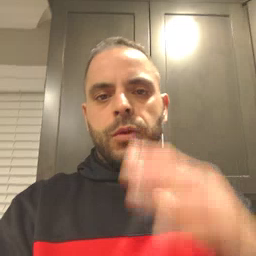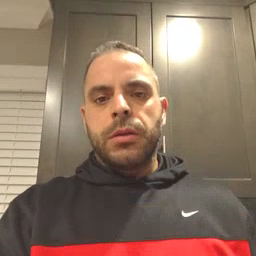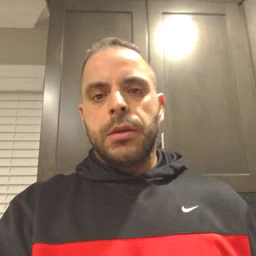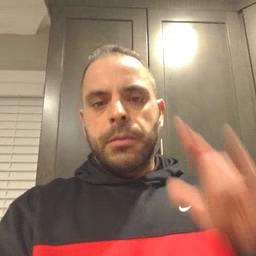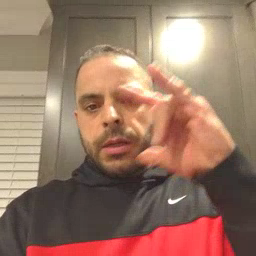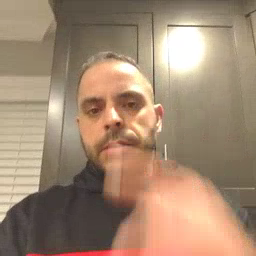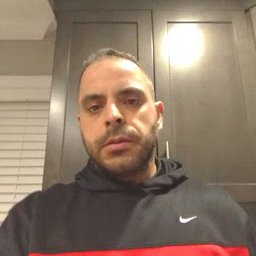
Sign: airplane